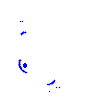
Particle: pion